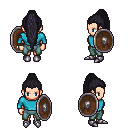
a pixel art fantasy rpg character, female body template, human, light skin, teal long-sleeve shirt, teal pants, raven extra-long topknot hairstyle, metal boots, shield, four views (front, back, left, right), 2x2 character sprite sheet, small pixel art, hard edges, no anti-aliasing